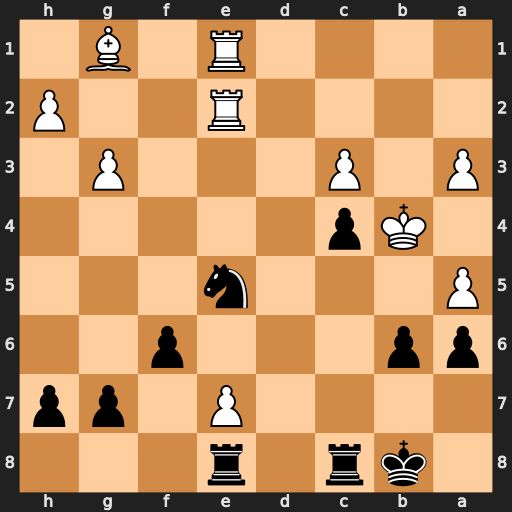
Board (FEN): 1kr1r3/4P1pp/pp3p2/P3n3/1Kp5/P1P3P1/4R2P/4R1B1
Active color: b
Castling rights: -
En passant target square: -
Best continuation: Nd3+ Ka4 b5#